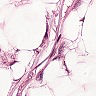
Metastatic tissue present: yes